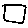
Label: square